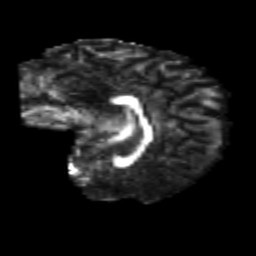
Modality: FA
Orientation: sagittal
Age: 31
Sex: female
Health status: healthy